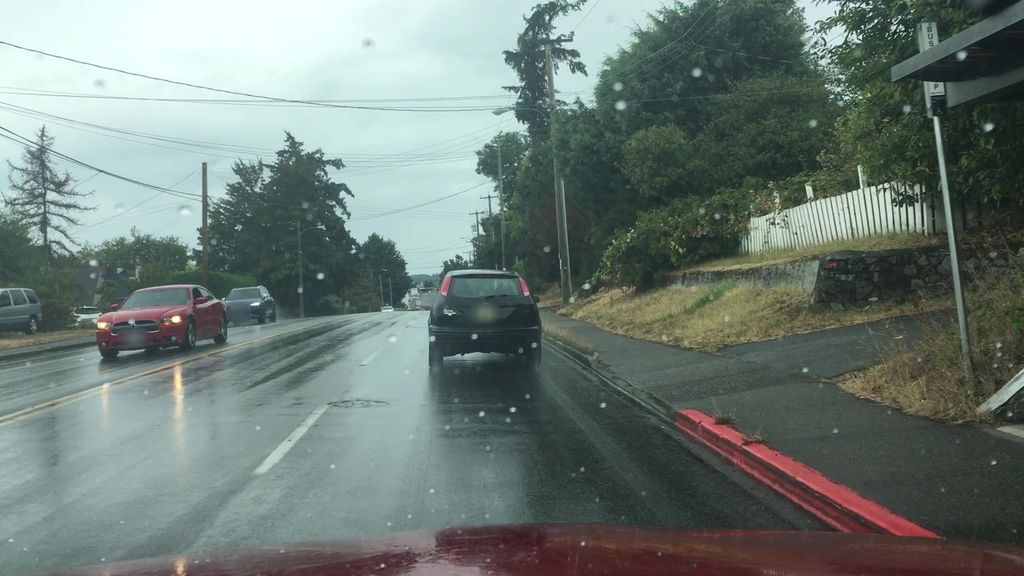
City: victoria